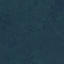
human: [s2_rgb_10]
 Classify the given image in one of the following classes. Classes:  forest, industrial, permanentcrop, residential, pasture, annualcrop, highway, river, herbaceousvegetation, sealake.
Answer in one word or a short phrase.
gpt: Forest